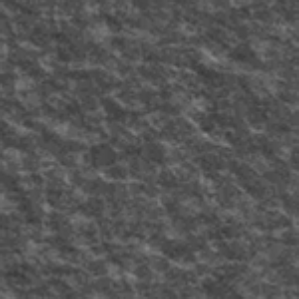
Label: frost